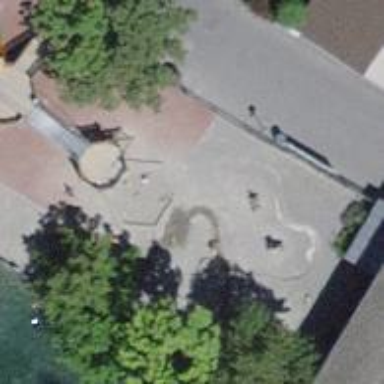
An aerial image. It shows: Playground area for leisure activities on the land.